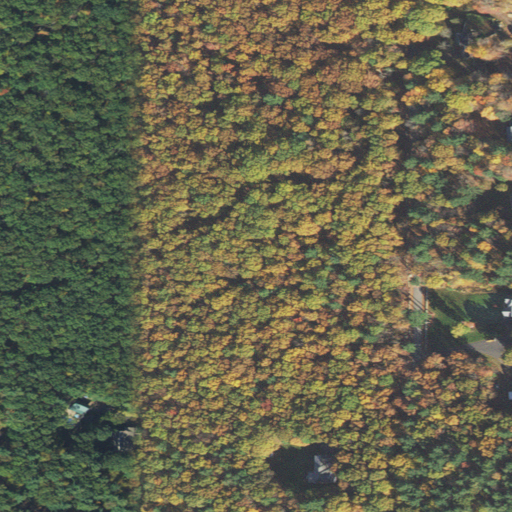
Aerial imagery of mountain in Massachusetts named Barnes Hill containing deciduous forest, mixed forest, open development, evergreen forest, and low intensity development